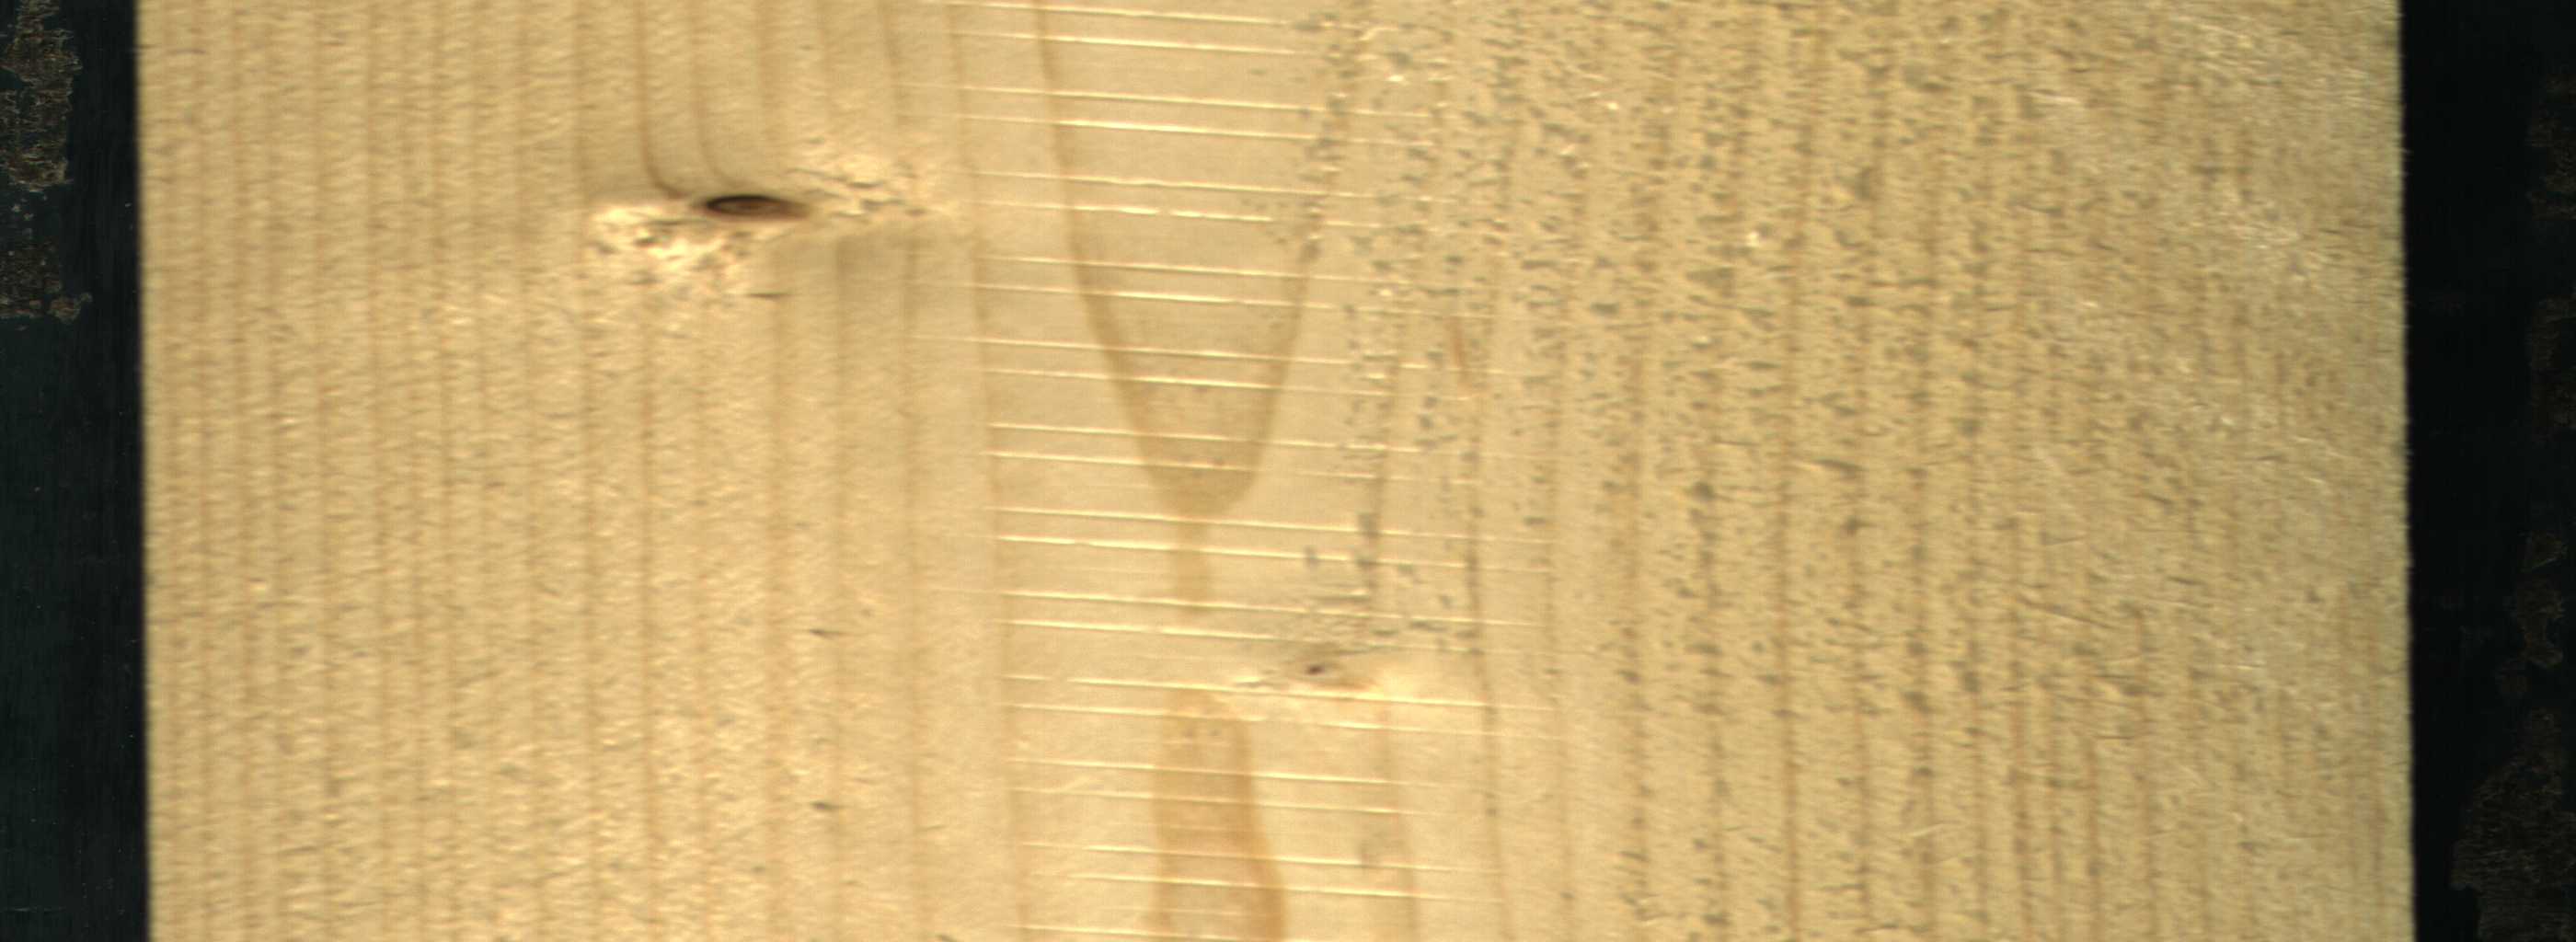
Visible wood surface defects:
Dead_Knot